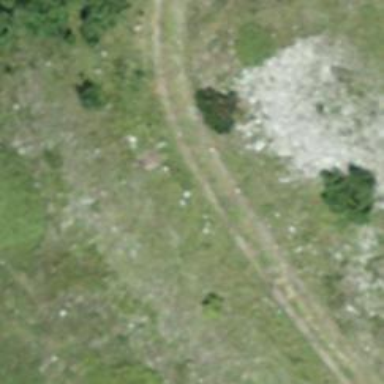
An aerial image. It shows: Track with grade 4 track type.